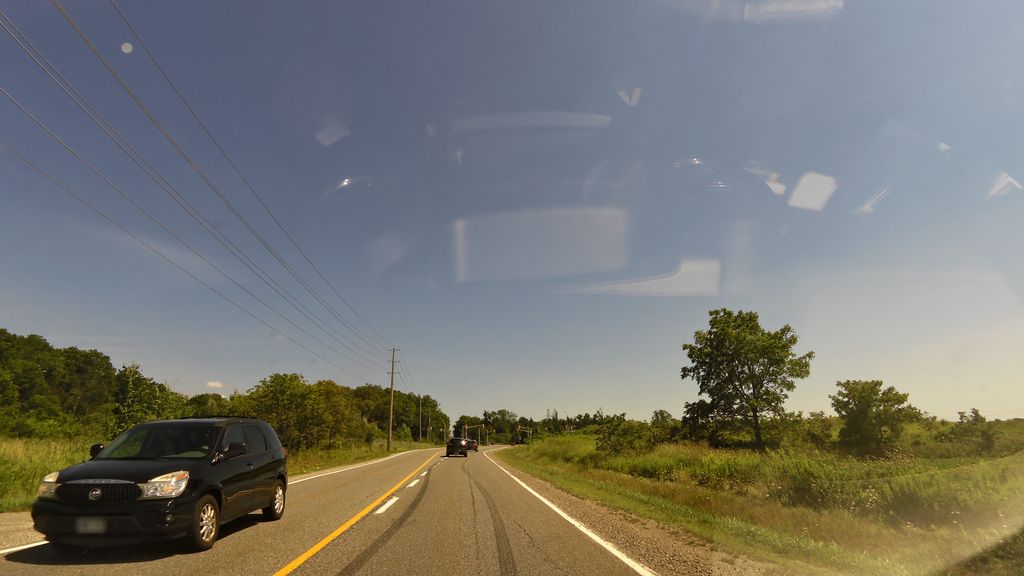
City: hamilton